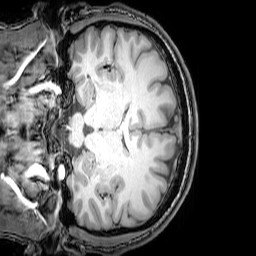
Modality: T1w
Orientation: coronal
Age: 21
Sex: male
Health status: healthy
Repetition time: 0.081 s
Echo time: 0.037 s